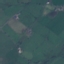
Land use / land cover: Pasture